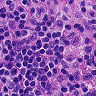
Metastatic tissue present: no